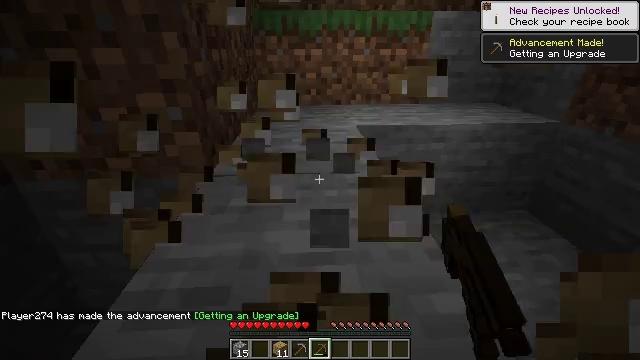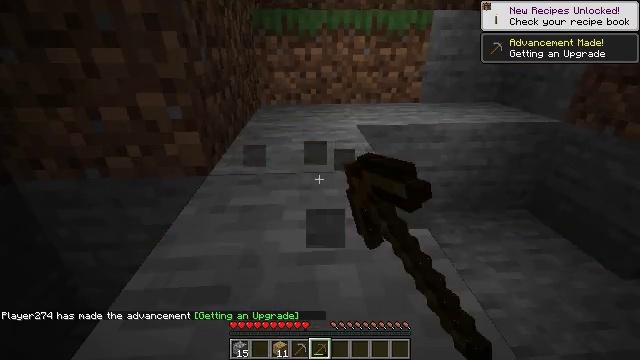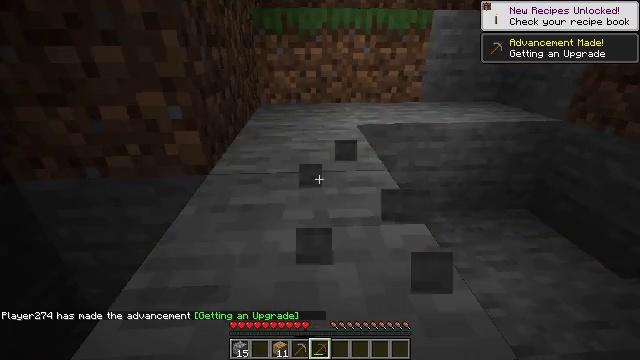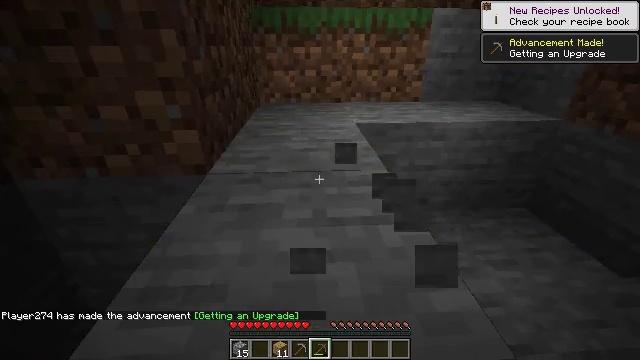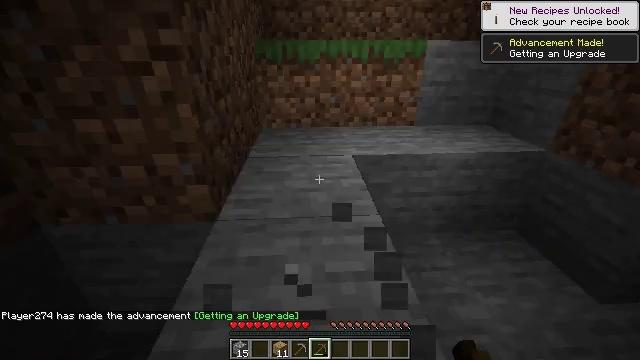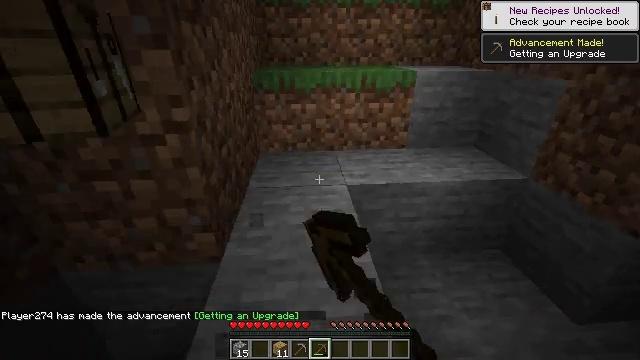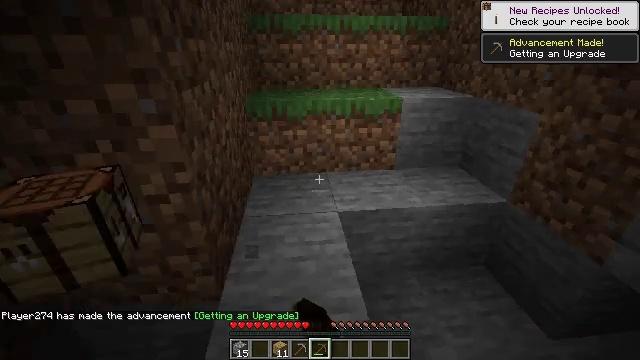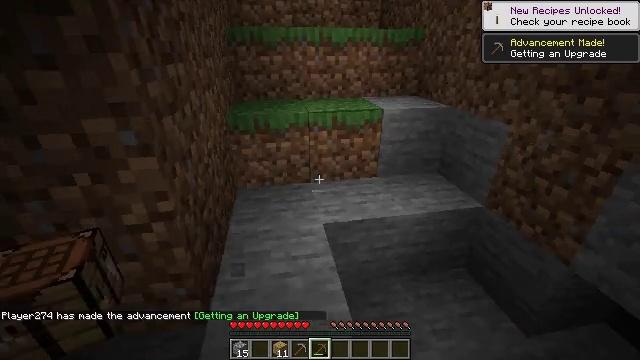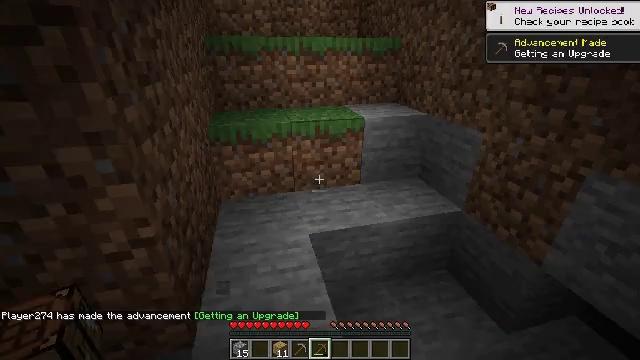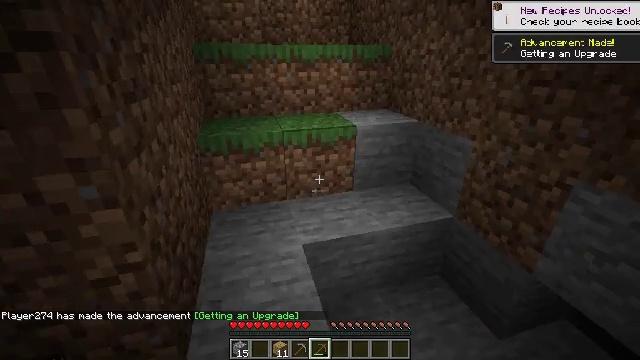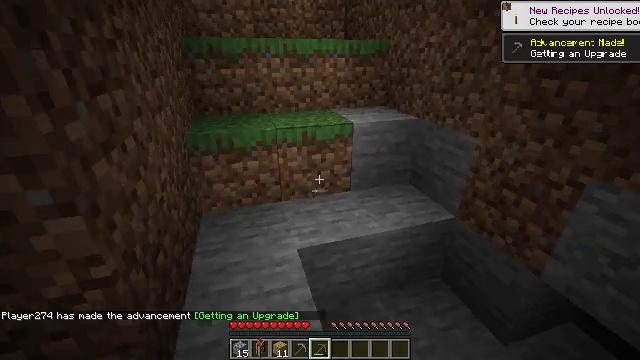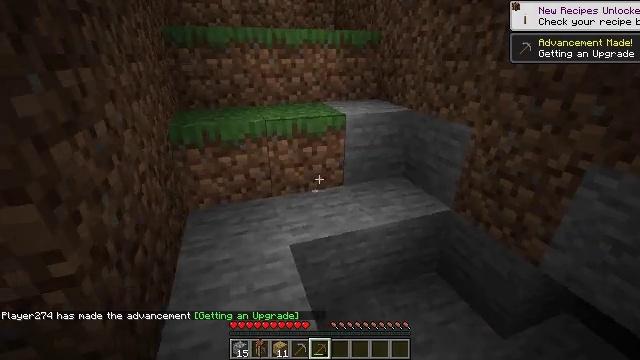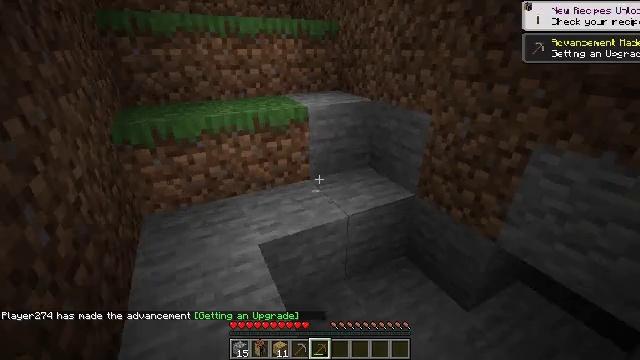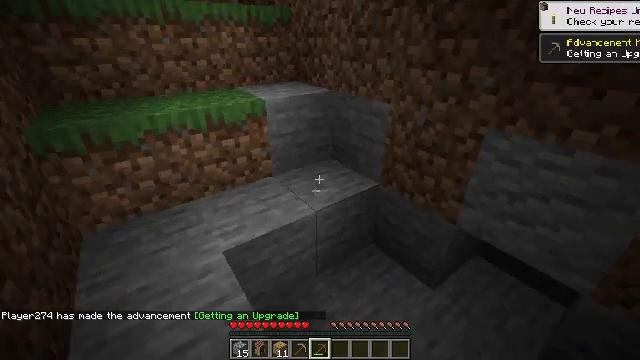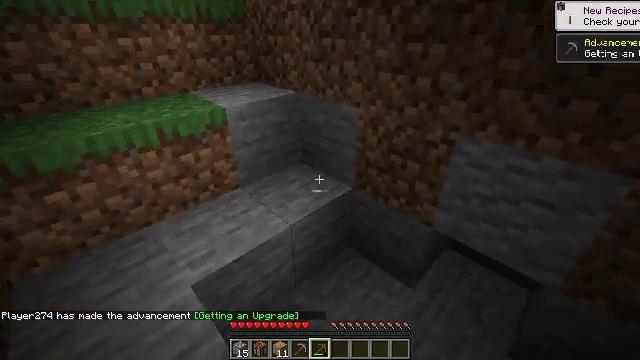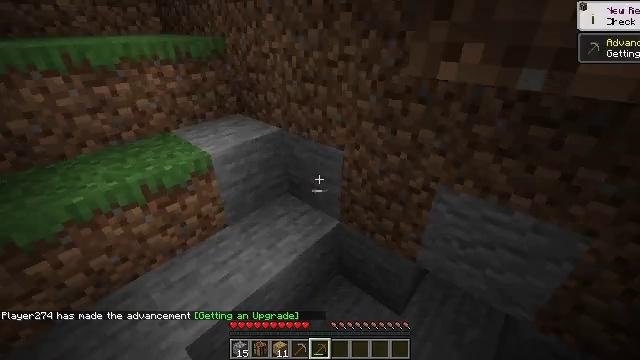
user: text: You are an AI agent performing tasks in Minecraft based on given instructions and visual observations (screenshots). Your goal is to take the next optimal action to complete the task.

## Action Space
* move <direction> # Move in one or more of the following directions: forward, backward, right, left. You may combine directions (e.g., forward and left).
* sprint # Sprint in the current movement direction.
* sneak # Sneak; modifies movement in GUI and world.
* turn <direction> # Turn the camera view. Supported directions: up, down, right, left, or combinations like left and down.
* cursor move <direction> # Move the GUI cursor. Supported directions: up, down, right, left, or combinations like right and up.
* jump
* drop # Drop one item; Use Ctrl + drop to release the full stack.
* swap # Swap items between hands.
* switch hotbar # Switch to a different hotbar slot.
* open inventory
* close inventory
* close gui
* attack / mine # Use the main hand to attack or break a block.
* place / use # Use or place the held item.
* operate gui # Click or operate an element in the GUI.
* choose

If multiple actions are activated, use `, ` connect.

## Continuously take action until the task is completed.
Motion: motion action
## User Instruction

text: Mine oak leaves.
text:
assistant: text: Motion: attack / mine
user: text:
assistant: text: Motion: attack / mine
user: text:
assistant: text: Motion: move forward, attack / mine
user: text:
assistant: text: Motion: move forward, attack / mine, jump
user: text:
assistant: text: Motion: move forward, attack / mine, jump
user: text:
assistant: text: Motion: move forward, turn right, jump
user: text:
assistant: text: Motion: move forward, turn right, jump
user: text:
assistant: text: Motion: move forward, turn right, jump
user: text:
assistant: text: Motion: move forward, turn right, jump
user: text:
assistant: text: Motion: move forward, turn right, jump
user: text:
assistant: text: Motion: move forward, turn right, jump
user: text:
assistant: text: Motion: move forward, turn right and down, jump
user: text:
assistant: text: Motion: move forward, turn right and down, jump
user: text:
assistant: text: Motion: move forward, turn right and down, jump
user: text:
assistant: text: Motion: move forward, turn right, jump
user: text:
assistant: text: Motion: move forward, jump
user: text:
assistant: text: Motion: move forward, jump
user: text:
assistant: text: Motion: move forward, jump
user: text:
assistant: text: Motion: move forward, turn left, jump
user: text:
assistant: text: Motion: move forward, turn left, jump
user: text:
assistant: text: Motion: move forward, turn left and up, jump
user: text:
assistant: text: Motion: move forward, turn left and up, jump
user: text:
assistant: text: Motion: move forward, turn left, jump
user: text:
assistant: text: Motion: move forward, turn left and down, jump
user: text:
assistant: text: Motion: move forward, turn left, jump
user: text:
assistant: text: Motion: move forward, jump
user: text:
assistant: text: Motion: move forward, jump
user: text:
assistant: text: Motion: move forward, jump
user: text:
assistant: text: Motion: move forward, turn right and up, jump
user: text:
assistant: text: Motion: move forward, turn right and up, jump